高一 · 代数
已知 $f(x)$ 是 $R$ 上的偶函数, $g(x)$ 是 $R$ 上的奇函数, 它们的部分图像如图, 则 $f(x) g(x)$ 的图像大致是 ( )

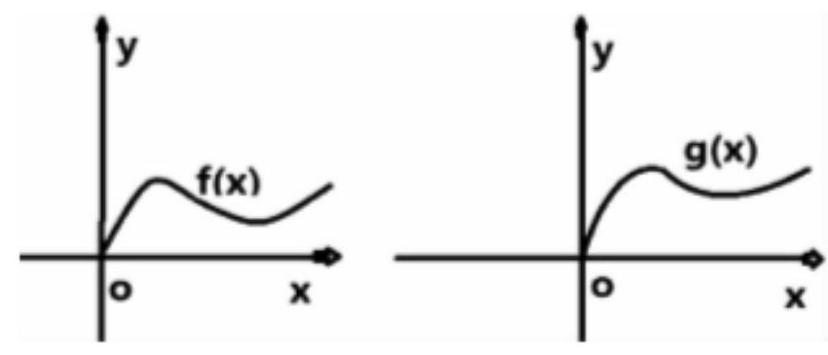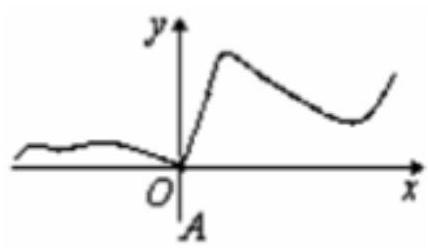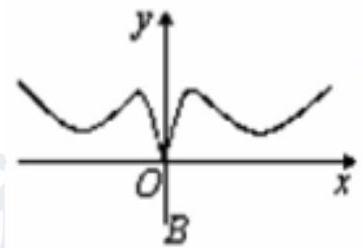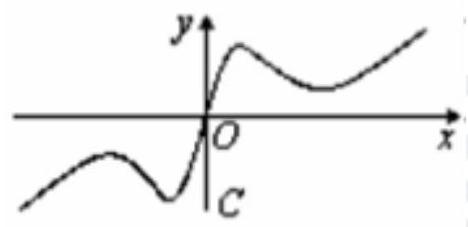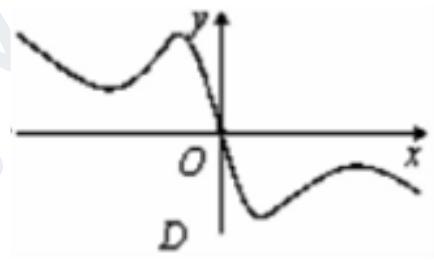
A.

B.

C.

D.

答案: C
解析: 【详解】

由题意, 函数 $f(x)$ 是 $R$ 上的偶函数, $g(x)$ 是 $R$ 上的奇函数,

则函数 $F(x)=f(x) g(x)$, 可得 $F(-x)=f(-x) g(-x)=-f(x) g(x)=-F(x)$,

所以函数 $F(x)=f(x) g(x)$ 为奇函数, 图象关于原点对称, 排除 $\mathrm{A} 、 \mathrm{~B}$;

又由函数 $f(x), g(x)$ 的图象可知, 当 $x>0$ 时, $f(x)>0, g(x)>0$, 所以 $F(x)>0$,可排除 D，故选 C.

【点睛】

本题主要考查了函数的图象的识别, 以及函数的奇偶性的应用问题, 其中解答中根据题意函数 $f(x), g(x)$ 的奇偶性, 得到 $F(x)$ 的奇偶性, 再根据函数的取值进行排除是解答的关键, 着重考查了分析问题和解答问题的能力, 属于基础题.